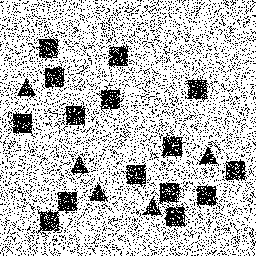
Squares: 15
Triangles: 5
Stars: 0
Total shapes: 20